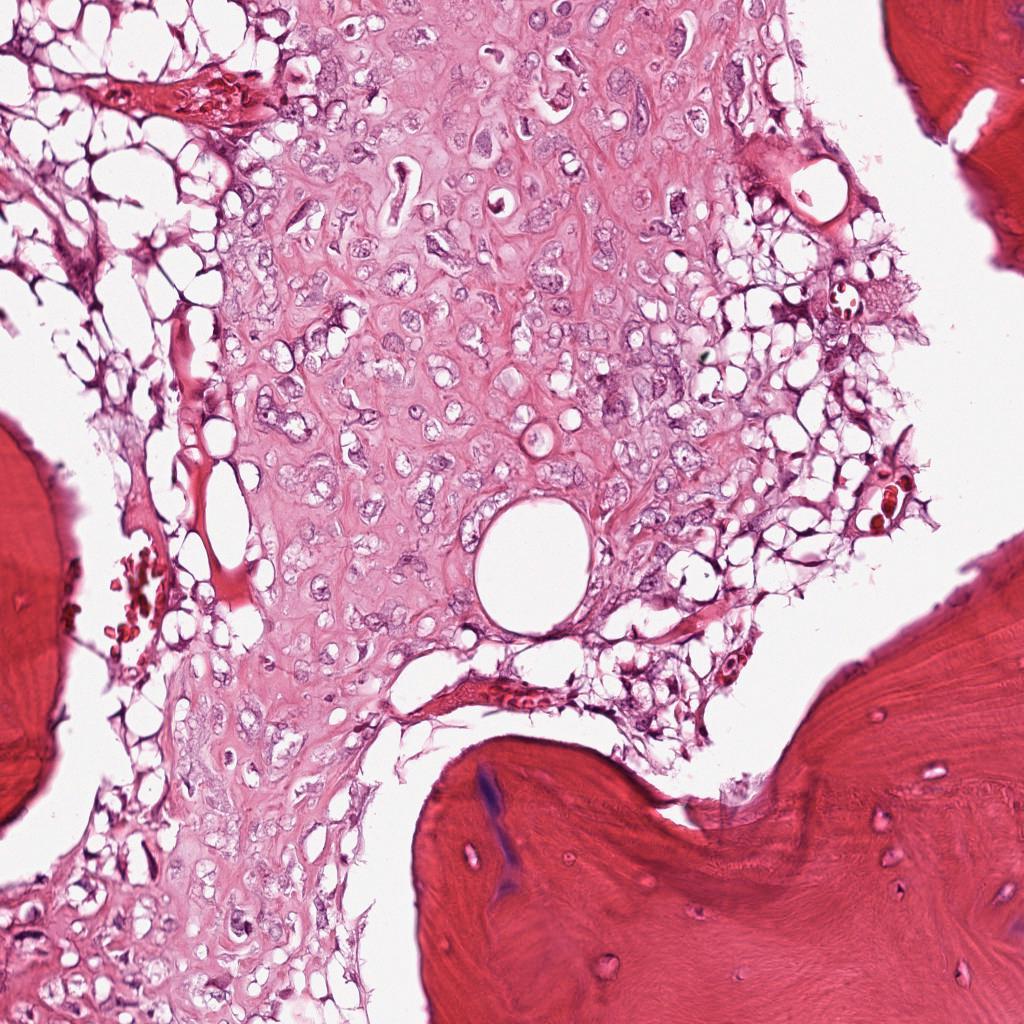
Label: Viable